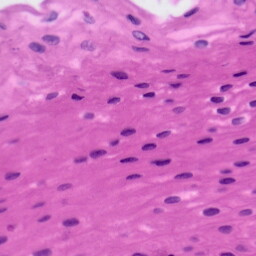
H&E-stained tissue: Tonsil